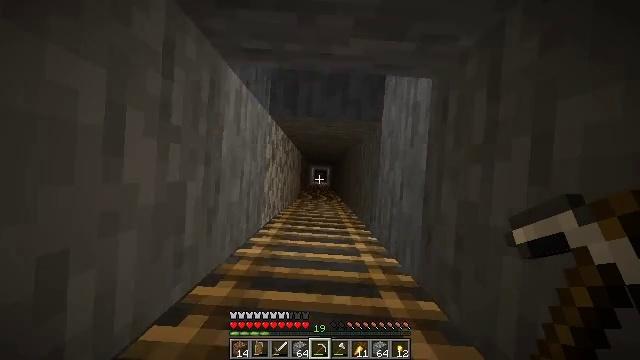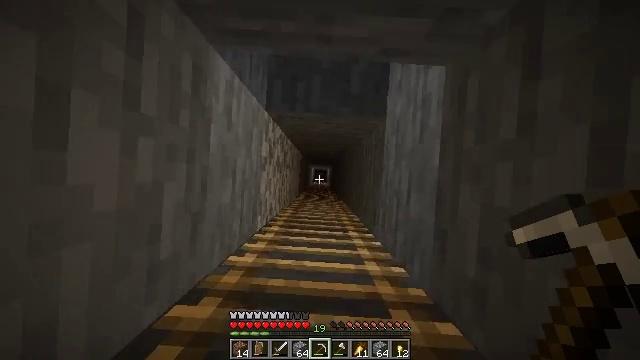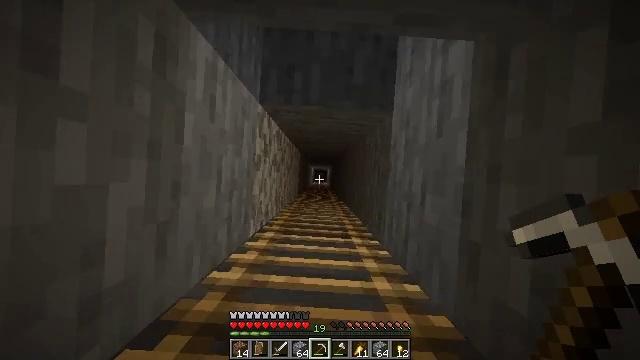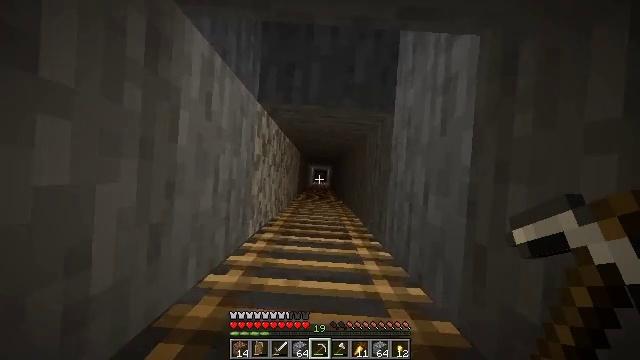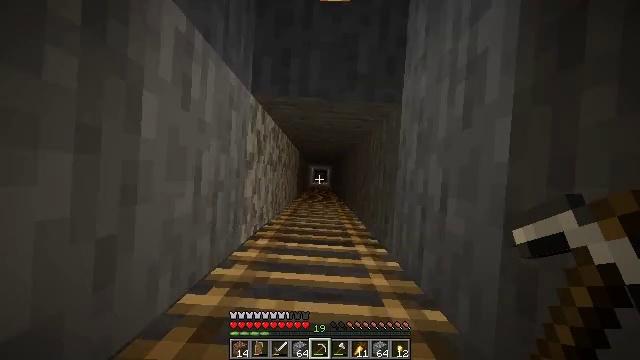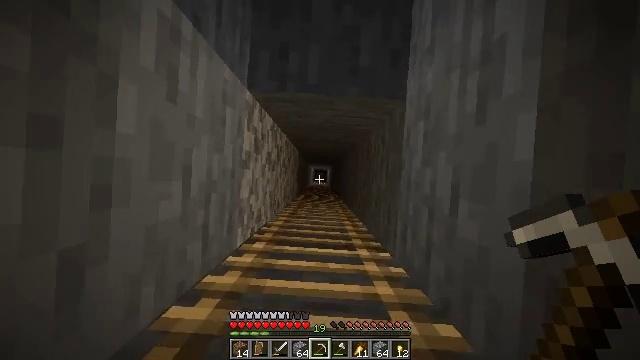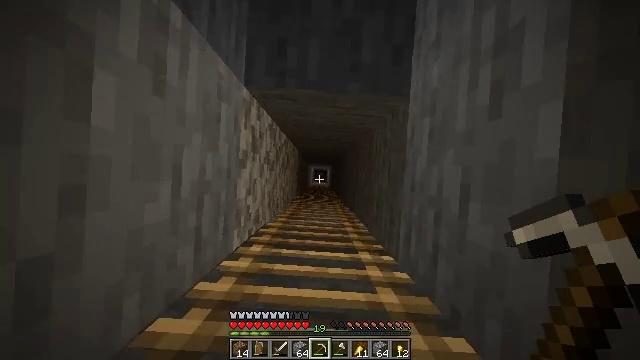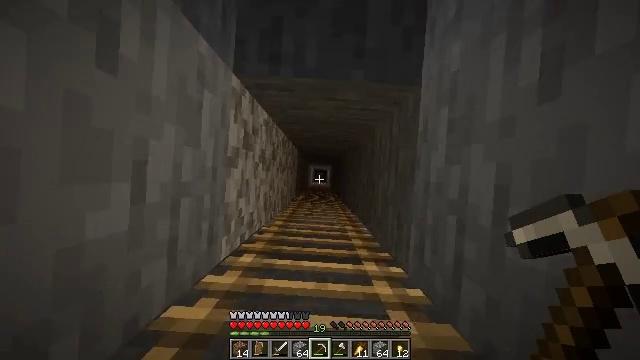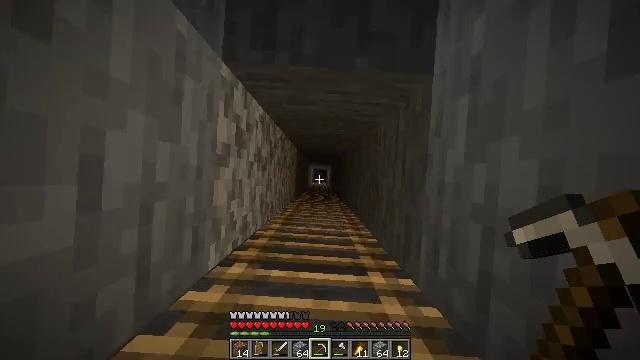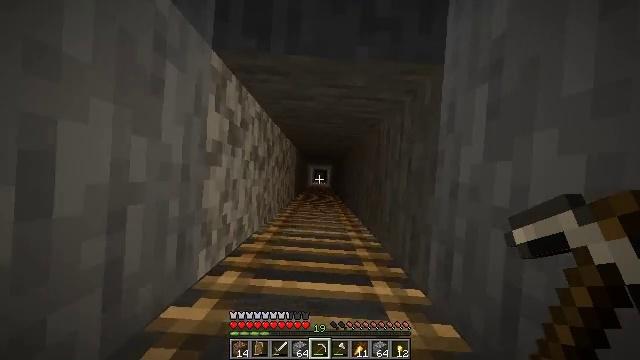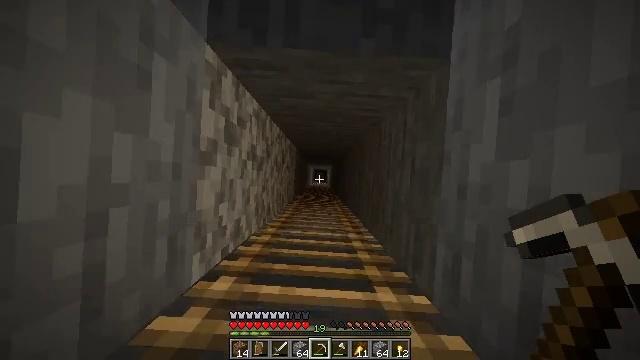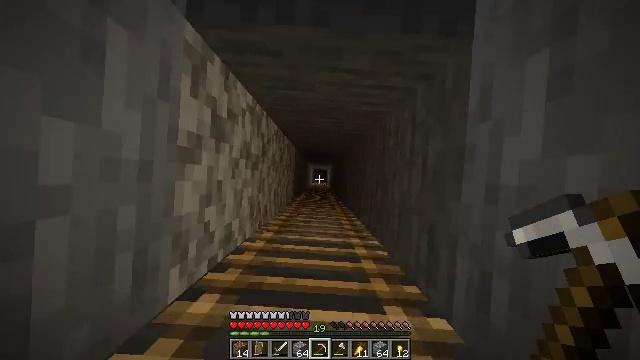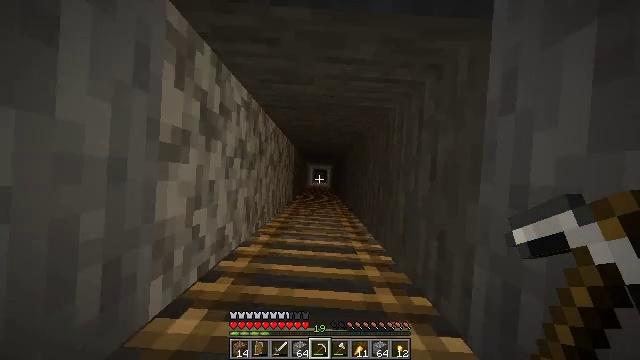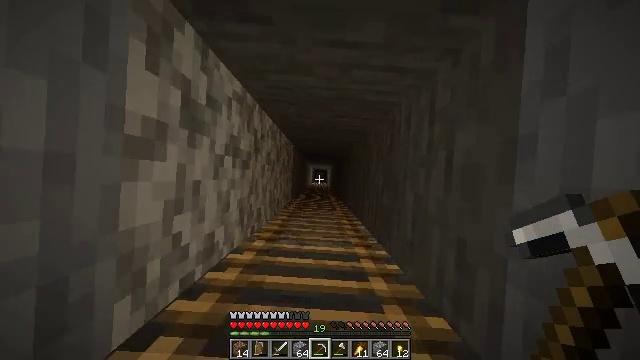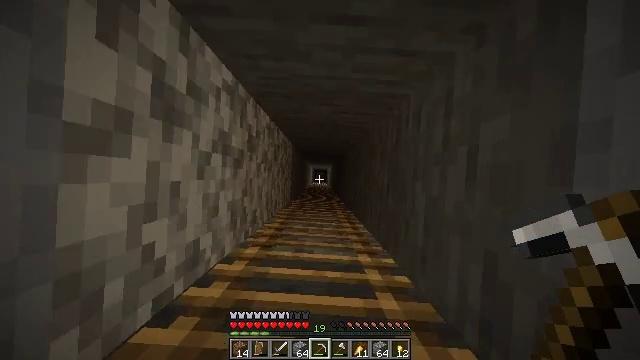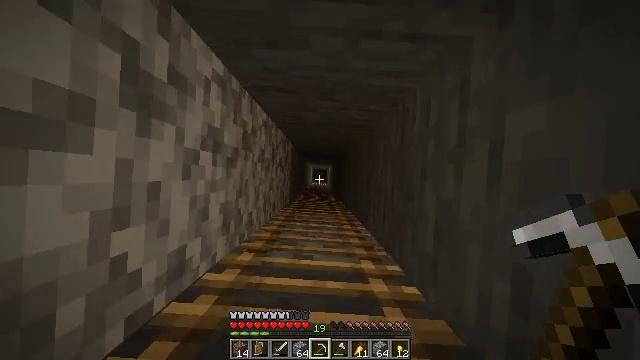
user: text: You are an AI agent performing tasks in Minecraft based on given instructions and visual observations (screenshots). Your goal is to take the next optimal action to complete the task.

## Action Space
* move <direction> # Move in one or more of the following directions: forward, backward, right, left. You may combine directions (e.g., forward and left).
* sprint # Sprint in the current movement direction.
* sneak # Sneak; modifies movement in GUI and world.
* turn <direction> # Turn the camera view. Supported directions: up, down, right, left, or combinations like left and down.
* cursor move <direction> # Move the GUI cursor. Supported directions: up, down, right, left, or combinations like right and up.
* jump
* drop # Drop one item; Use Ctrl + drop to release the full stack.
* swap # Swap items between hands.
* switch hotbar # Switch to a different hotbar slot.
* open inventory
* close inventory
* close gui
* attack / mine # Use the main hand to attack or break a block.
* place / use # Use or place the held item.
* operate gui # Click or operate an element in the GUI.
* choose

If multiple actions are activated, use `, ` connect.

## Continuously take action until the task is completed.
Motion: motion action
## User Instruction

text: Craft the iron block using nine iron ingots.
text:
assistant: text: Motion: move forward
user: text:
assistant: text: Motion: move forward
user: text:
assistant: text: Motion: move forward
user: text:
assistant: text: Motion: move forward
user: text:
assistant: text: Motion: move forward
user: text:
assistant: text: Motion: move forward
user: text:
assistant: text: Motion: move forward
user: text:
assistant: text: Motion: move forward, sprint
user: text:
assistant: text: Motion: move forward, sprint
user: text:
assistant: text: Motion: move forward, sprint
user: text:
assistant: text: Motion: move forward, sprint
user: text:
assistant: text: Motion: move forward
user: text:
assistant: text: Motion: move forward
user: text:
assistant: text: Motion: move forward
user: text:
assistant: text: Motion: move forward
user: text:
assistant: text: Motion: move forward
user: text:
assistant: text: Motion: move forward
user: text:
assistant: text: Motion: move forward
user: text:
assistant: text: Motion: move forward
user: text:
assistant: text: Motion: move forward
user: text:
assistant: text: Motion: move forward
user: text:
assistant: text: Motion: move forward
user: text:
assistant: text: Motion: move forward
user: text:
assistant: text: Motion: move forward
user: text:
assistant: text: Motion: move forward
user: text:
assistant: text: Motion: move forward
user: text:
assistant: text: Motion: move forward
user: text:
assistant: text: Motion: move forward
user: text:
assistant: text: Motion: move forward
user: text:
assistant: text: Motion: move forward